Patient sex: F
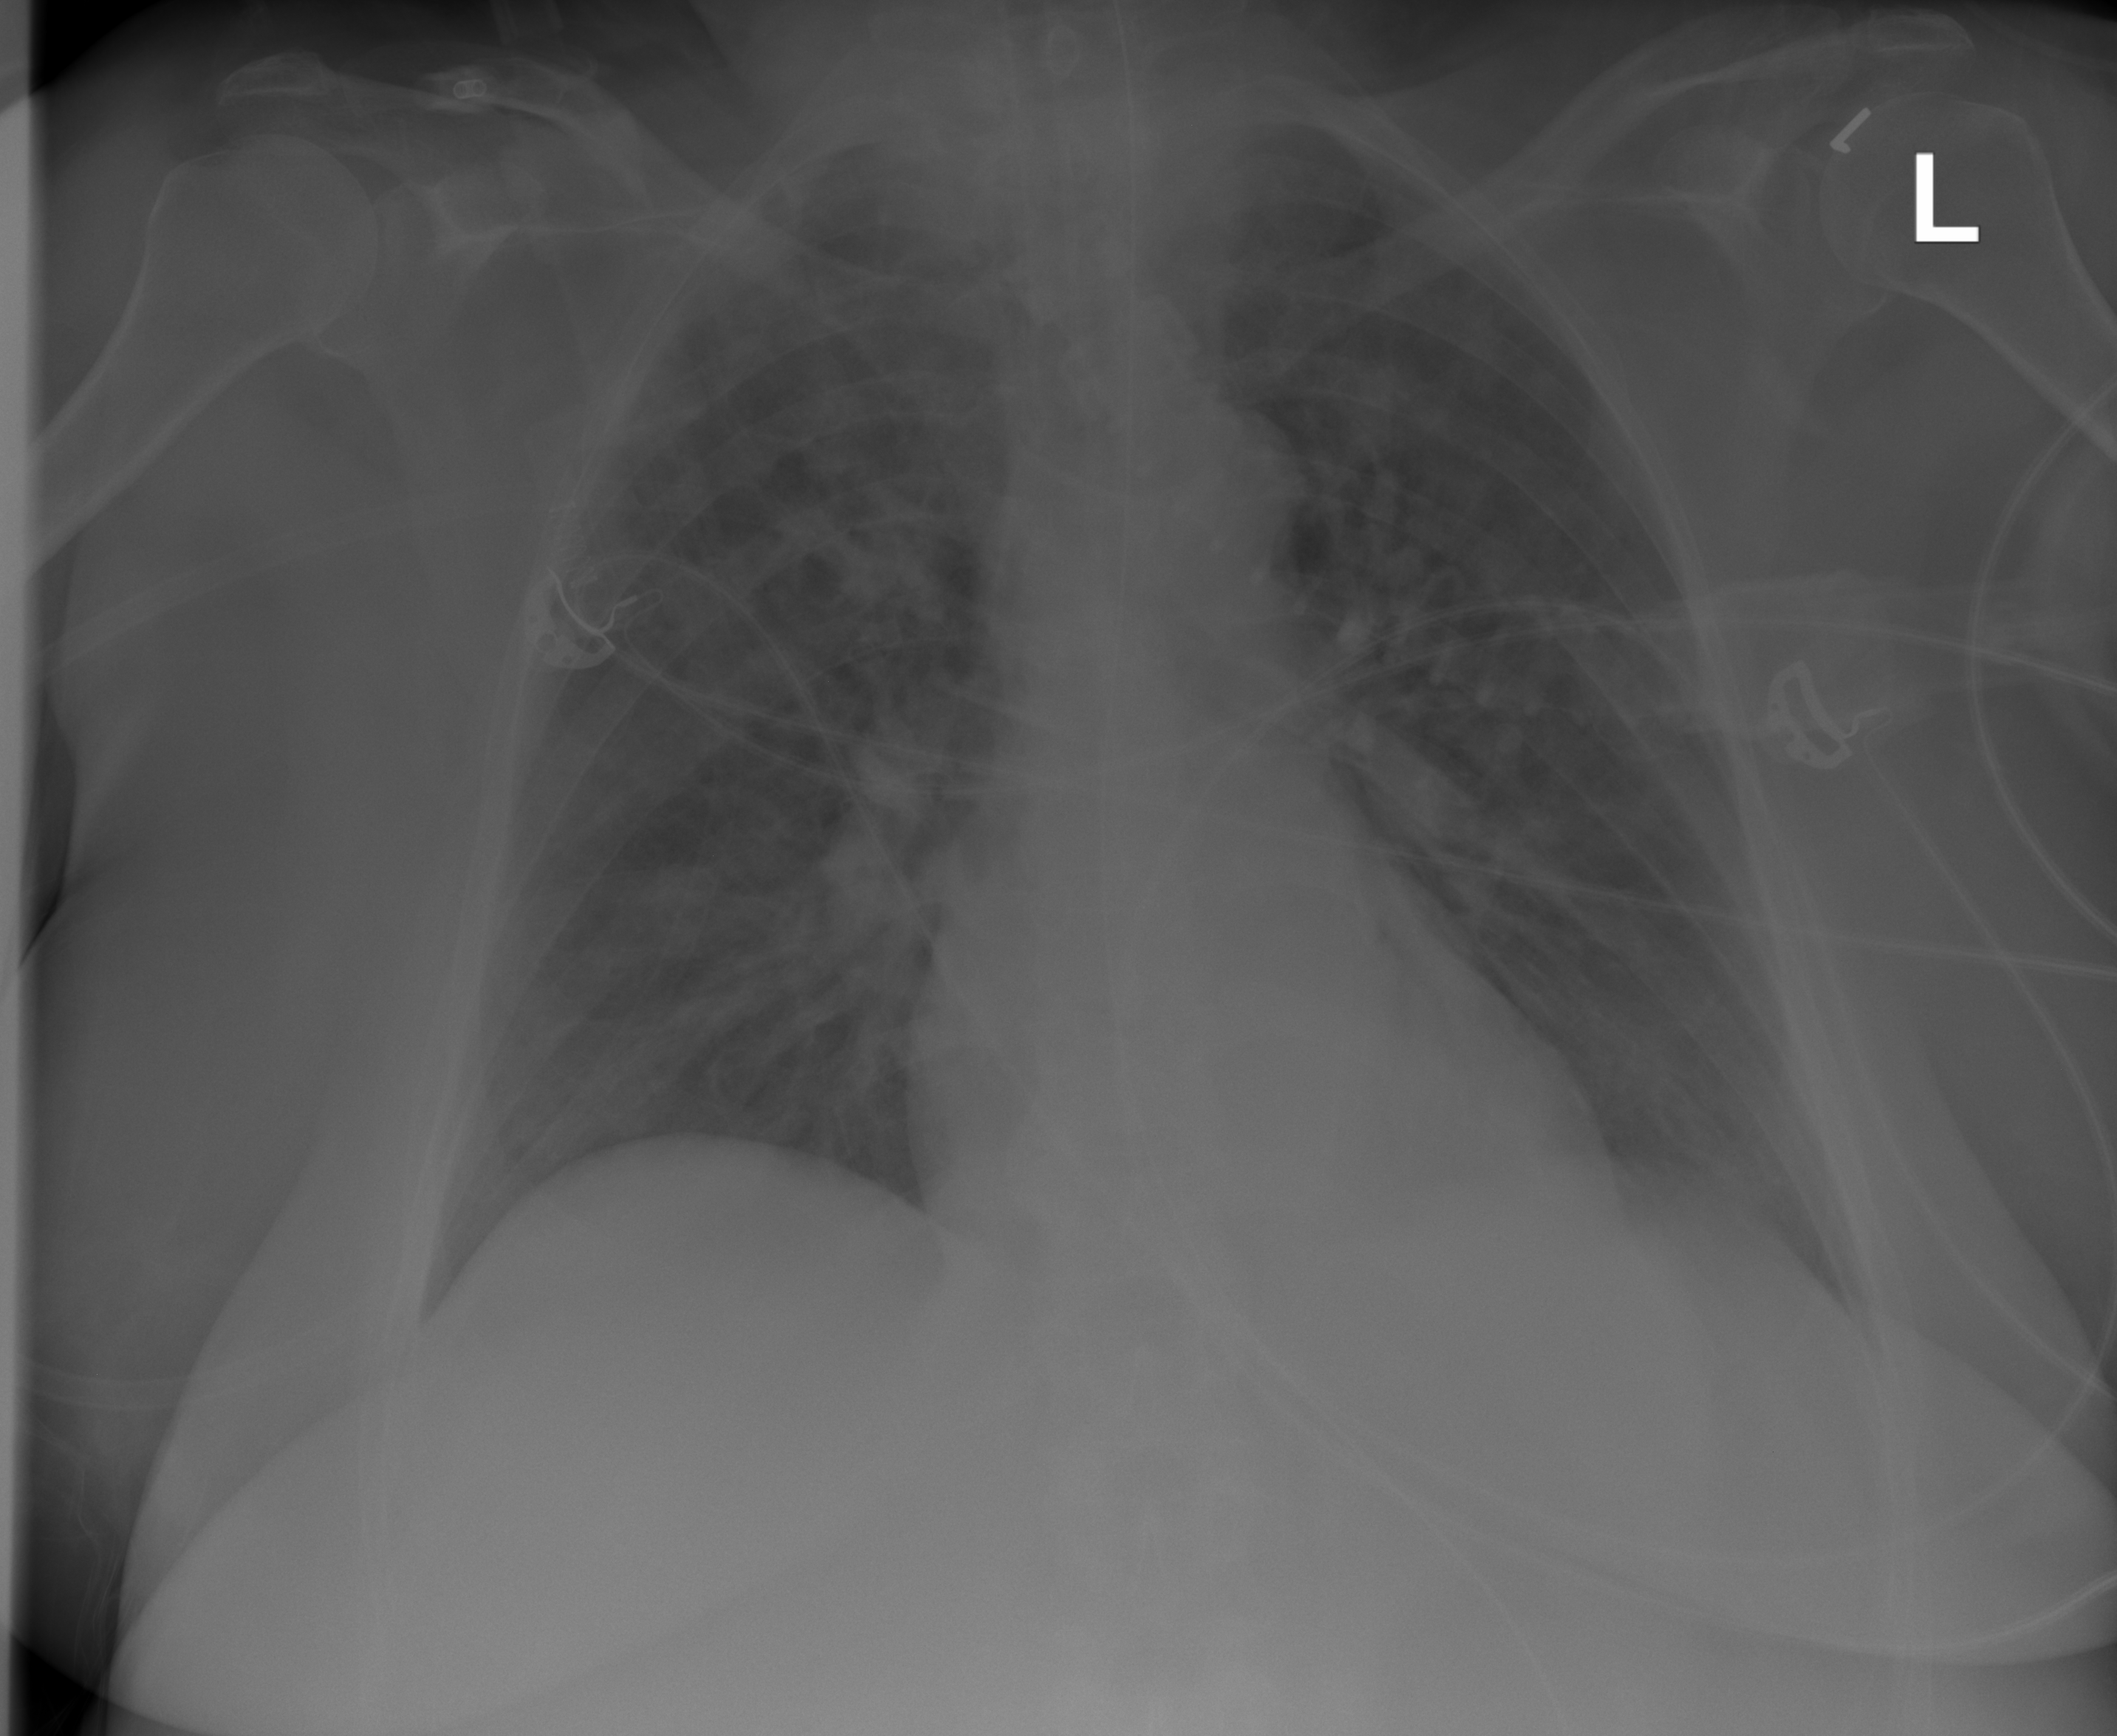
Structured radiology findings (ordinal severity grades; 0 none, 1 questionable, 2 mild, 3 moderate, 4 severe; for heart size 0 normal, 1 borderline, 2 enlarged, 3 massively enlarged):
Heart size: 0
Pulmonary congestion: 2
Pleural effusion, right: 0
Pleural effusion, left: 0
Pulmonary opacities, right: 2
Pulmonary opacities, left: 2
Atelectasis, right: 0
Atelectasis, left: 0